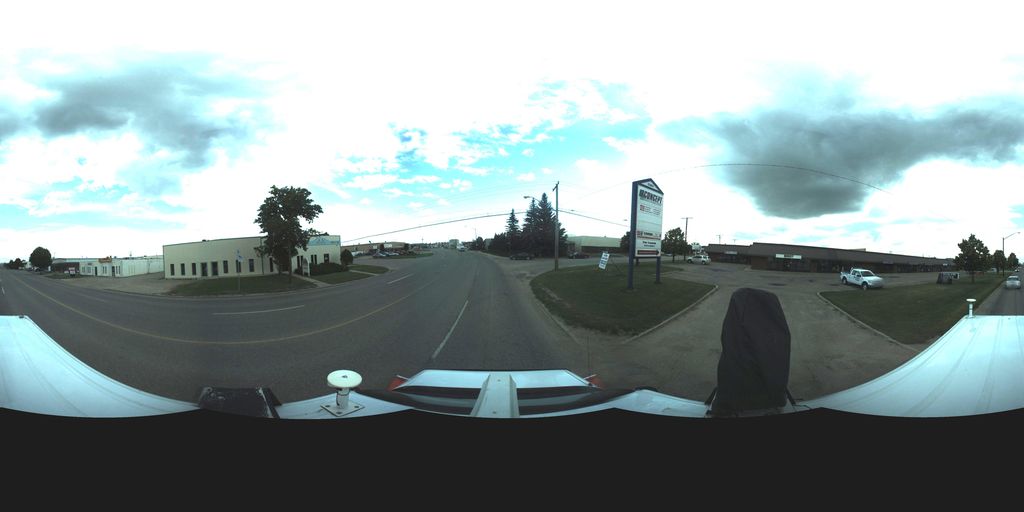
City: saskatoon